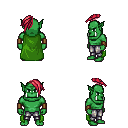
a pixel art fantasy rpg character, male body template, orc, green skin, green cape, metal pants, ruby red long mohawk hairstyle, leather bracers, four views (front, back, left, right), 2x2 character sprite sheet, small pixel art, hard edges, no anti-aliasing